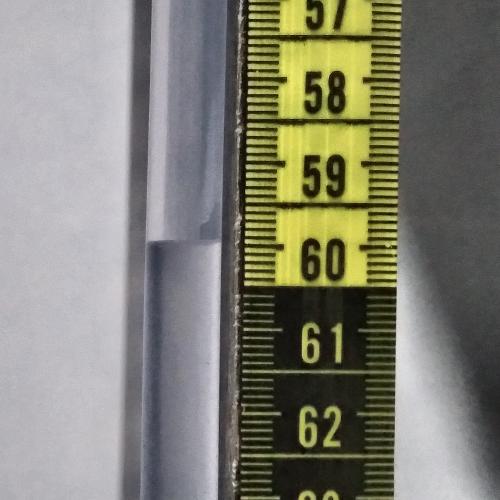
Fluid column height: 59.9 cm